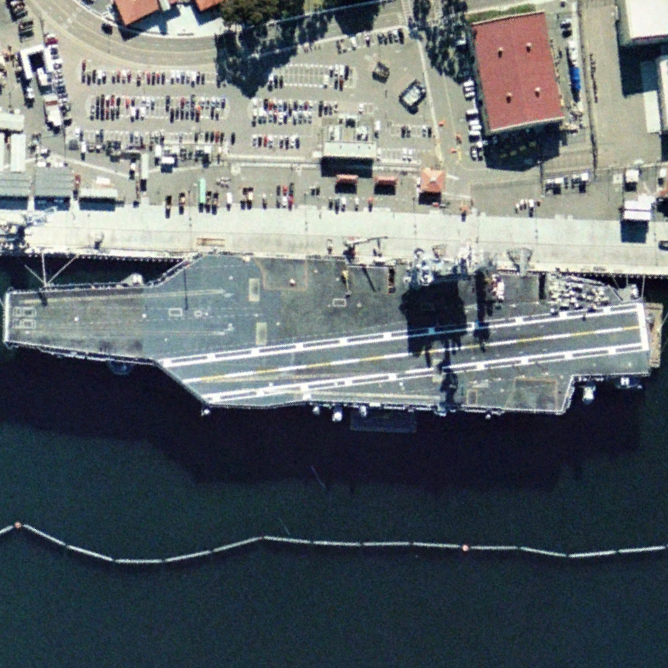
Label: aircraft_carrier